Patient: sex F, age 36
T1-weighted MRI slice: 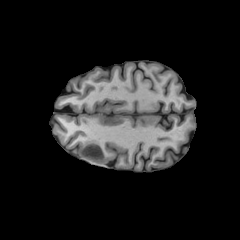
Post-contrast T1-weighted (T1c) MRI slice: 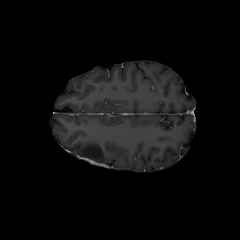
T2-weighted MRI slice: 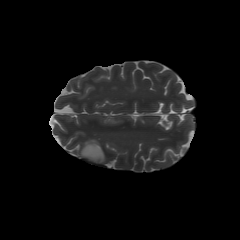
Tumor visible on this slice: yes
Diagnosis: Astrocytoma, IDH-mutant
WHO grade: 2